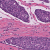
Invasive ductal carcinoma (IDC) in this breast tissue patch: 1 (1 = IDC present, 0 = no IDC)